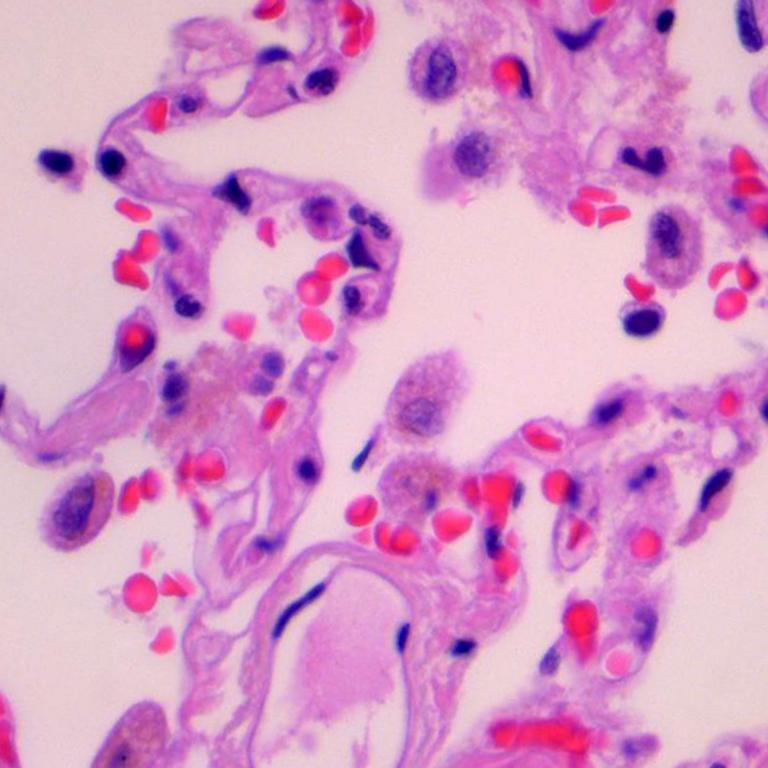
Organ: lung
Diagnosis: benign